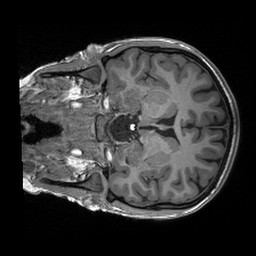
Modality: T1w
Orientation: coronal
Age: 18
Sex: female
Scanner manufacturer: siemens
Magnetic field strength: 3 T
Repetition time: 2.4 s
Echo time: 0.00191 s